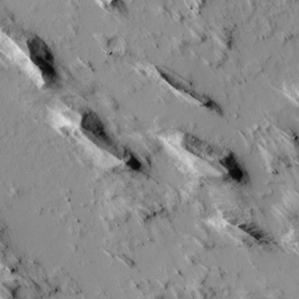
Label: non_frost